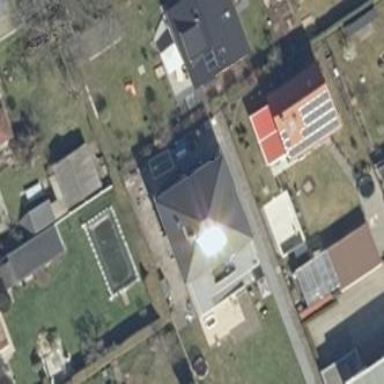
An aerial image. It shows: Detached building with hipped roof shape.